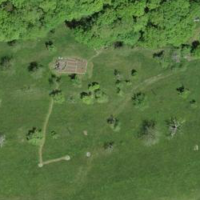
EUNIS habitat code: 25
Species observed at this site:
Campanula rapunculoides
Melica uniflora
Leucojum vernum
Salvia pratensis